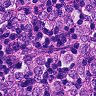
Metastatic tissue present: yes